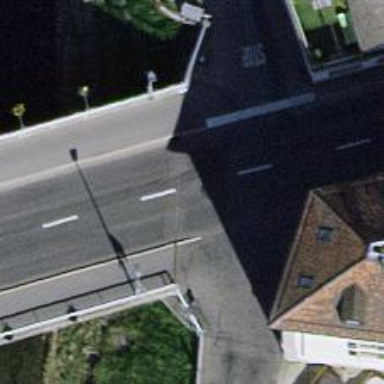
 featuring bridge. There are sidewalks on both sides."